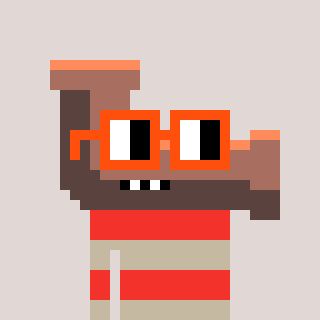
a pixel art character with square orange glasses, a pipe-shaped head and a bege-colored body on a warm background